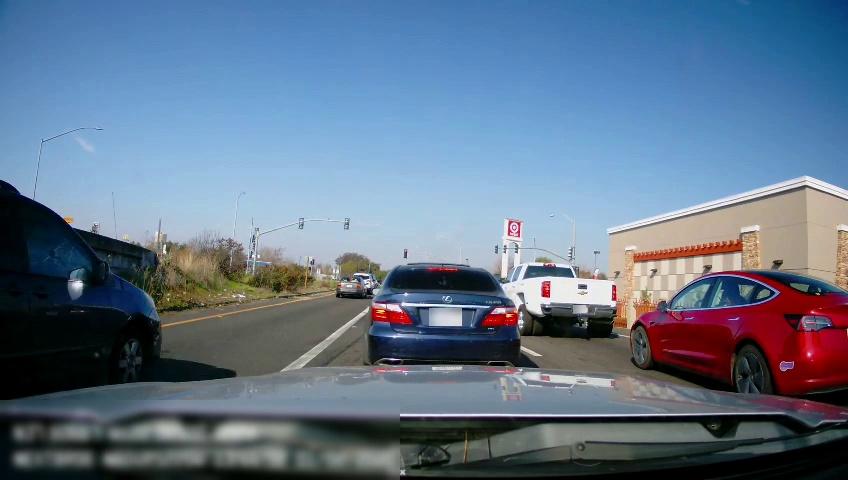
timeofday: Day
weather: Sunny
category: Drivable Space
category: Vehicles | SUV
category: Vehicles | Car
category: Vehicles | SUV
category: Vehicles | Truck
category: Vehicles | Car
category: Vehicles | Car
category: Lanes | Alternate Lane
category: Lanes | Current Lane
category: Lanes | Current Lane
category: Lanes | Alternate Lane
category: Traffic | Lights
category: Traffic | Lights
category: Traffic | Lights
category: Traffic | Lights
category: Traffic | Lights
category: Traffic | Lights
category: Traffic | Lights